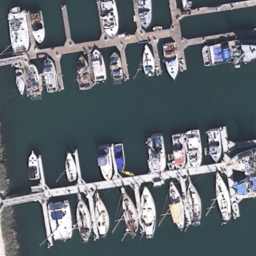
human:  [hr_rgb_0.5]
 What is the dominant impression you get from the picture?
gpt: harbor